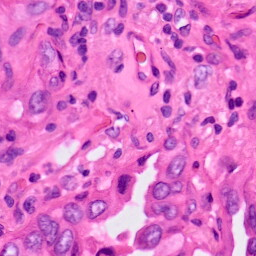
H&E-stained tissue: Lung